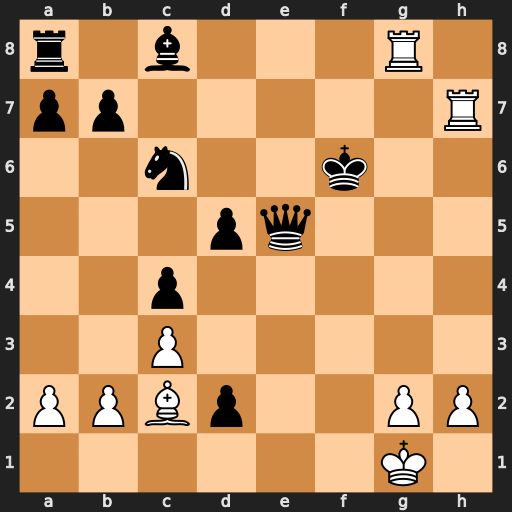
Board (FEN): r1b3R1/pp5R/2n2k2/3pq3/2p5/2P5/PPBp2PP/6K1
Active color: w
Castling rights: -
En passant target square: -
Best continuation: Rg6#